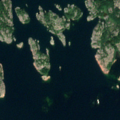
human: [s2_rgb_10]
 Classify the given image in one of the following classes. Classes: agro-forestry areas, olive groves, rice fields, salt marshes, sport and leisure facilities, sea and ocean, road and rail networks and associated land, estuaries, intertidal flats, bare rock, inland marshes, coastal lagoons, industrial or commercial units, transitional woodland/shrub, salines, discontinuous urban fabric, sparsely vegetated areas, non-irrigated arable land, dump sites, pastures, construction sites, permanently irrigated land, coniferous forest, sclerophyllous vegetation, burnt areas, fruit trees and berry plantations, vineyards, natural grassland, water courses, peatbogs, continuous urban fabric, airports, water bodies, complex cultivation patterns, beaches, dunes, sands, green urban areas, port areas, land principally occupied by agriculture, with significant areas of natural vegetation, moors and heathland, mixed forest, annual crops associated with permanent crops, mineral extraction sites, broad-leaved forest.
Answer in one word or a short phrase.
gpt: mixed forest, sea and ocean